Question: I want a background-color exactly behind my text.
Basically I solved it, but when the text is longer then the container div the background-color covers the whole width.
I've tried to play around with the 'word-break' and 'white-space' properties but I didn't found a good result.
Maybe someone can give me a hint.
## jsFiddle

The covered area should be transparent
Regards
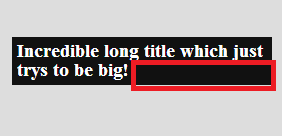
Answer: turn 'h3' 'inline' and send 'margin's to parent's 'padding' <URL>